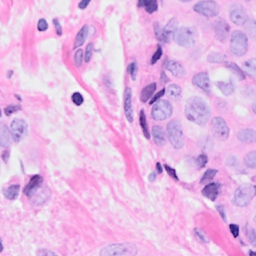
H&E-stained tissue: Breast